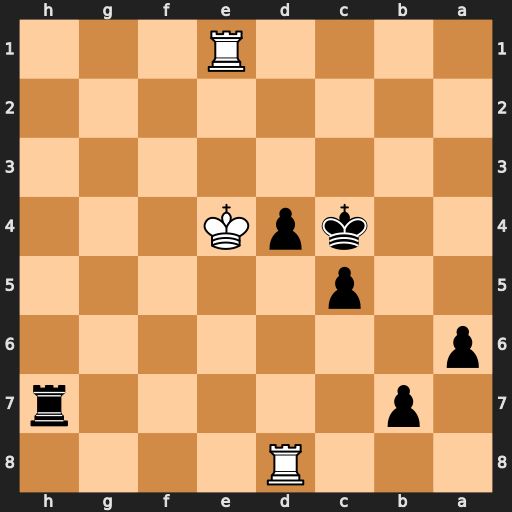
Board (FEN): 3R4/1p5r/p7/2p5/2kpK3/8/8/4R3
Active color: b
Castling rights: -
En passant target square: -
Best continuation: Re7+ Kf3 Rxe1